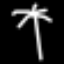
Label: palm tree